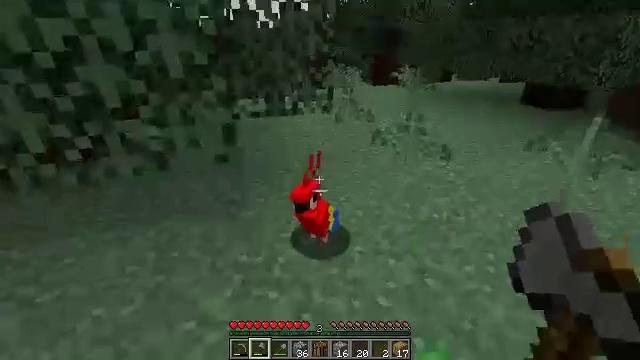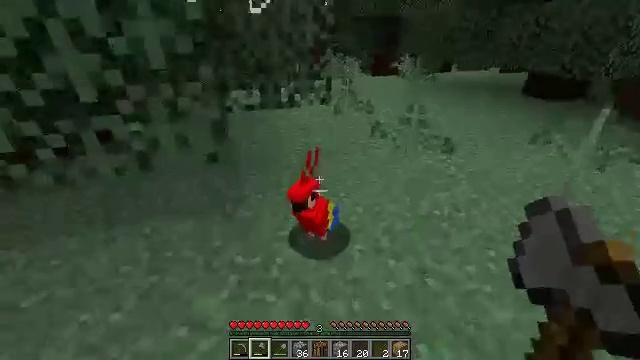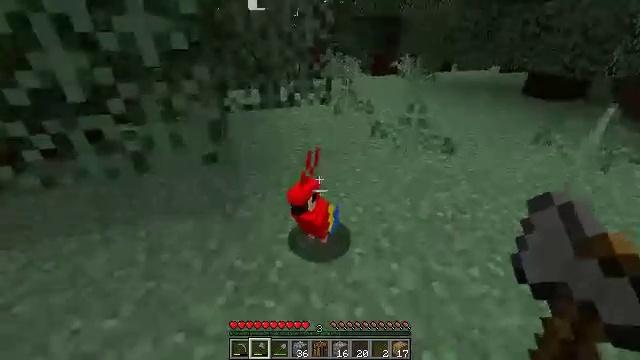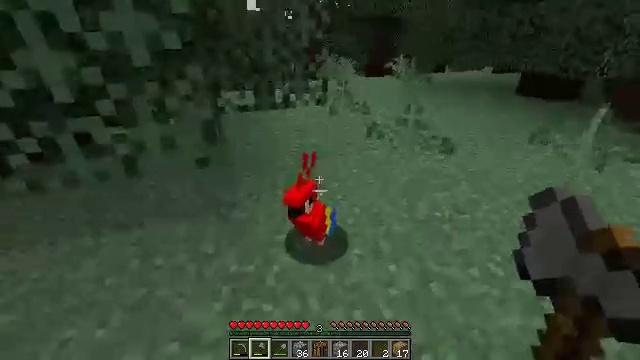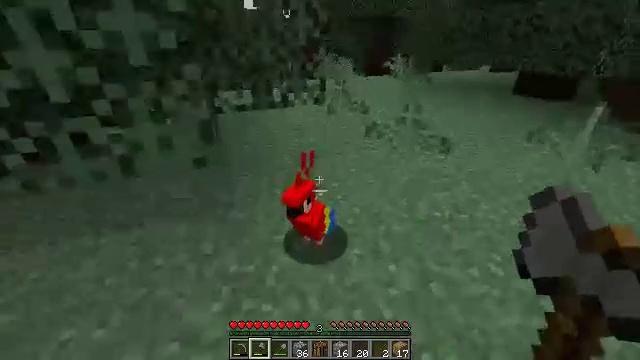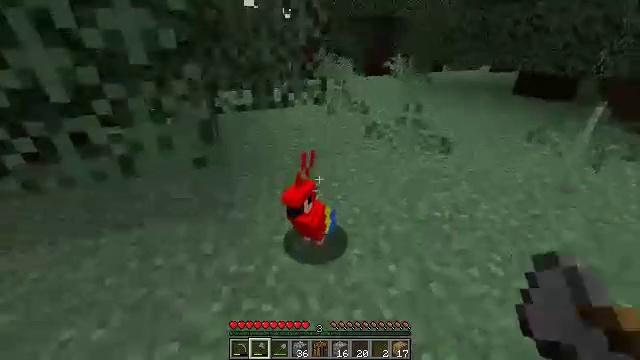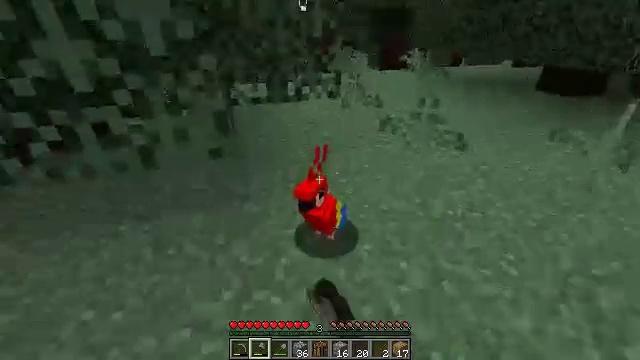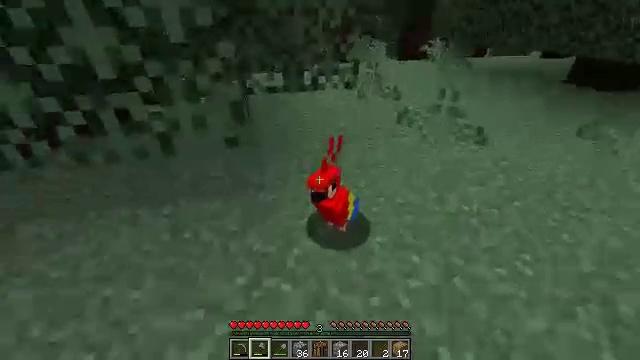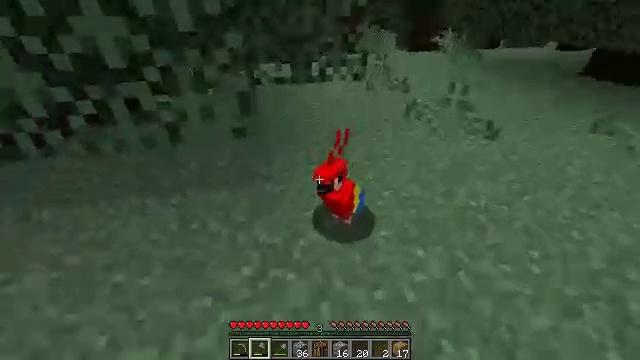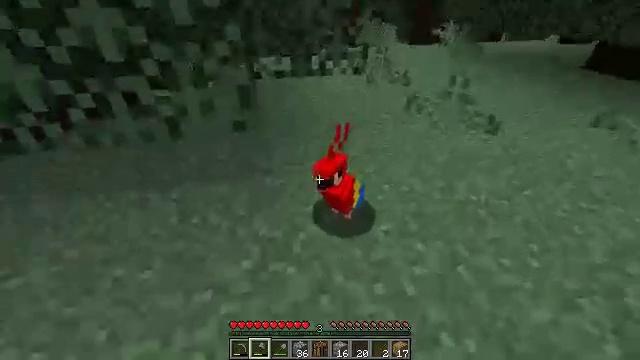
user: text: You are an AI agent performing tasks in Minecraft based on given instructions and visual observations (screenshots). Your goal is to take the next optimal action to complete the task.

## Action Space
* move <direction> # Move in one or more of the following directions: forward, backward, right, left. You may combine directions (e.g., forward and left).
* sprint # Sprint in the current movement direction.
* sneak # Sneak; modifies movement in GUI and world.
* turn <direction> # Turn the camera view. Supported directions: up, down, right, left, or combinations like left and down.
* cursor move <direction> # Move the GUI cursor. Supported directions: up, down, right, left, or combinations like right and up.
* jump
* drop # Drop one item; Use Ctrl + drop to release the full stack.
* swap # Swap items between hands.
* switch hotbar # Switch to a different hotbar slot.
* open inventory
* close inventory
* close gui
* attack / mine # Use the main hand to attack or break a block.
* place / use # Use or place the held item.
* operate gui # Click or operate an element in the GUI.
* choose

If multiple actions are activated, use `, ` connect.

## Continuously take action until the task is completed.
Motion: motion action
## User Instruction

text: Hunt a parrot.
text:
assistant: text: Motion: turn down
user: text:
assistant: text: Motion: no_op
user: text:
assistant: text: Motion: turn right
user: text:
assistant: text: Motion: no_op
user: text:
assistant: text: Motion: attack / mine
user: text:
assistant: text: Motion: turn left and down, attack / mine
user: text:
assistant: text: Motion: turn left and down, attack / mine
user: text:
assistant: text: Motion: turn left and down, attack / mine
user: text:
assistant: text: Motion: turn down
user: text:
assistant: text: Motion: attack / mine